Question: I have a problem with several path's that I have saved in my database. It turns out that the bounding box is completely displaced from the object. Someone help me?

Path example:
'''
{"objects":[{"type":"path","originX":"center","originY":"center","left":200,"top":100,"width":162.33,"height":162.33,"fill":"#D1D3D4","overlayFill":null,"stroke":null,"strokeWidth":1,"strokeDashArray":null,"strokeLineCap":"butt","strokeLineJoin":"miter","strokeMiterLimit":10,"scaleX":0.84,"scaleY":0.84,"angle":0,"flipX":false,"flipY":false,"opacity":1,"shadow":null,"visible":true,"clipTo":null,"path":[["M",162.329,81.164],["c",0,44.826,-36.338,81.165,-81.164,81.165],["C",36.338,162.329,0,125.99,0,81.164],["C",0,36.338,36.338,0,81.165,0],["C",125.99,0,162.329,36.338,162.329,81.164],["z"]],"pathOffset":{"x":-81.165,"y":-81.165}}],"background":"#f7f7f7"}
'''
Here's a fiddle: <URL>
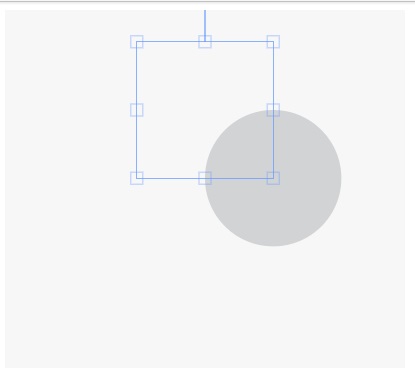
Answer: Found the error. Error is in 'pathOffset' property. Need to change 'x' and 'y' values to zero by replacing like this:
'''
"pathOffset":{"x":0,"y":-81.165}
'''
to:
'''
"pathOffset":{"x":0,"y":0}
'''
Thank you.